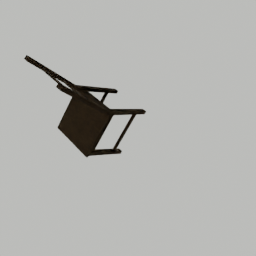
Label: furniture